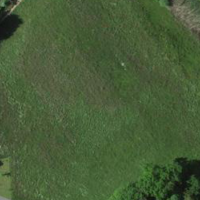
EUNIS habitat code: 44
Species observed at this site:
Fulica atra
Accipiter nisus
Milvus migrans